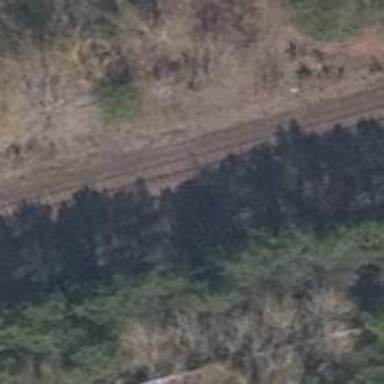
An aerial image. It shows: Railway switch.